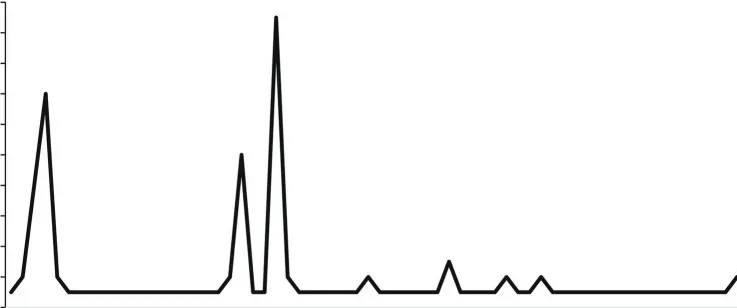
Further follow up at CAW.
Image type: chart (chart)